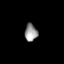
Tissue: lung
Cell type: Others
Senescence score: 0.1774
Nuclear area (px): 213
Mean DAPI intensity: 151.352